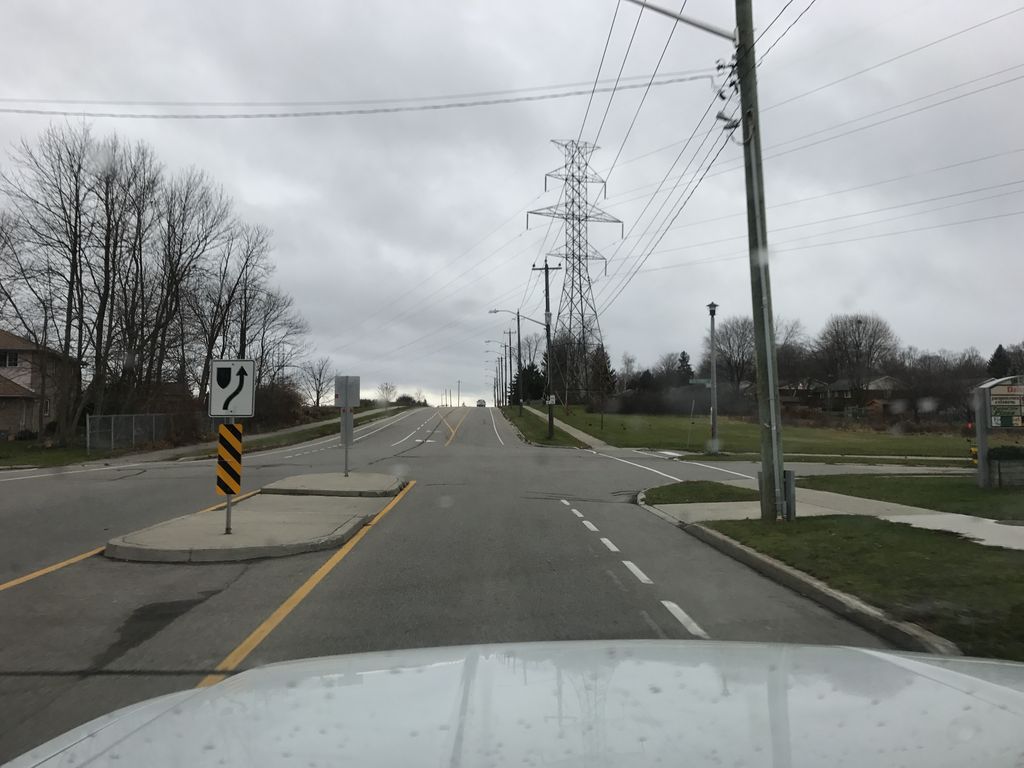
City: kitchener-waterloo